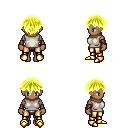
a pixel art fantasy rpg character, female body template, human, dark skin, white sleeveless shirt, gold greaves, gold short bangs hairstyle, leather bracers, gold boots, four views (front, back, left, right), 2x2 character sprite sheet, small pixel art, hard edges, no anti-aliasing